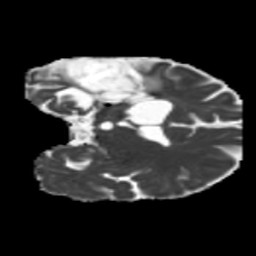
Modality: MD
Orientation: coronal
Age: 39
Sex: male
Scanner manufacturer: siemens
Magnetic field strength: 3 T
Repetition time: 5.25 s
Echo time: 0.08 s